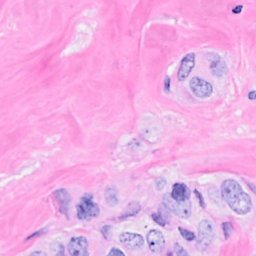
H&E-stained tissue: Breast